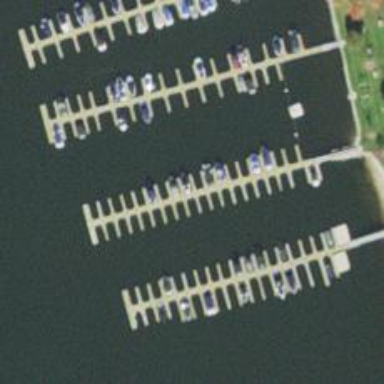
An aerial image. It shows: Man-made pier.